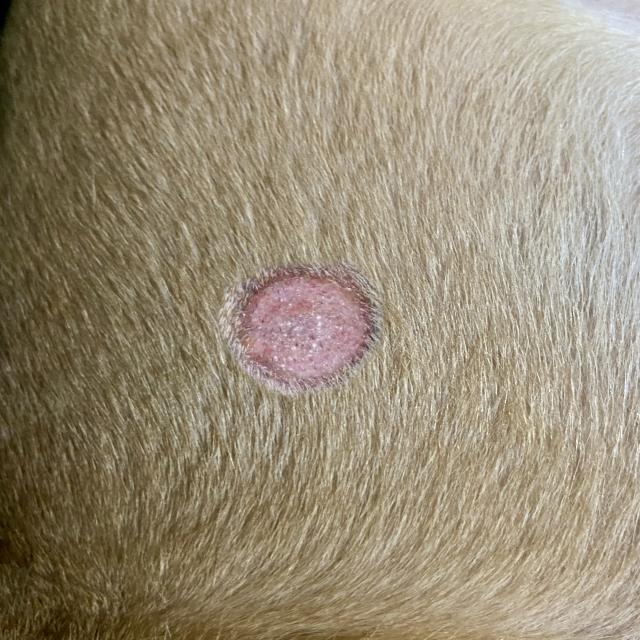
Canine ringworm (Dermatophytosis) — fungal infection caused by Microsporum or Trichophyton. Presents with circular alopecia, scaling, crusting, and broken hairs.